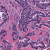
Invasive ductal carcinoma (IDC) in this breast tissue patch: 1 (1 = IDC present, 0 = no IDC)